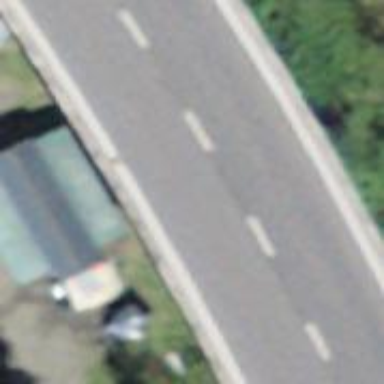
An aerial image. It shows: Primary highway crossing over bridge.